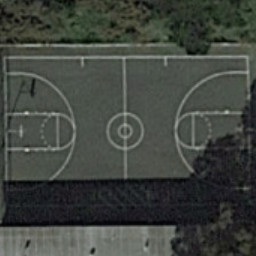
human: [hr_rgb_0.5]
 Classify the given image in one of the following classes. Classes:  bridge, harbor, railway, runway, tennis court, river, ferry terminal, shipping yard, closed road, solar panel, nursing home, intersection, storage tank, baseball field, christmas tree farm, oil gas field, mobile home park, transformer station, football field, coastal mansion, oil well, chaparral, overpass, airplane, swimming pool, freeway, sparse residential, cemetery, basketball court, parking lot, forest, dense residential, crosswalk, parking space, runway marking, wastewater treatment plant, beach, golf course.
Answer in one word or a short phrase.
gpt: basketball court